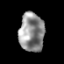
Tissue: prostate
Cell type: T cells
Senescence score: 0.2296
Nuclear area (px): 950
Mean DAPI intensity: 143.986